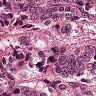
Metastatic tissue present: yes